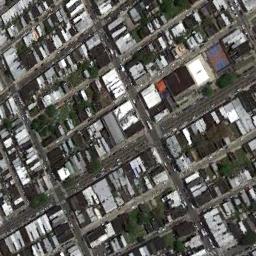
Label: dense_residential